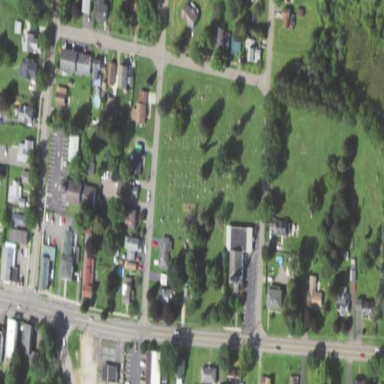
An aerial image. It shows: Cemetery.